Question: >
<URL>
i meet this char['s'] today, and it really confuse me..
when i write it to some pages, it expand into a really long thing..
like:

and I xxd it, result as below:
'''
<PHONE>: e0b8 aae0 b987 e0b9 87e0 b987 e0b9 87e0 ................
<PHONE>: b987 e0b9 87e0 b987 e0b9 87e0 b987 e0b9 ................
<PHONE>: 87e0 b987 e0b9 87e0 b987 e0b9 87e0 b987 ................
<PHONE>: e0b9 87e0 b987 e0b9 87e0 b987 e0b9 87e0 ................
<PHONE>: b987 e0b9 87e0 b987 e0b9 87e0 b987 e0b9 ................
<PHONE>: 87e0 b987 e0b9 87e0 b987 e0b9 87e0 b987 ................
<PHONE>: e0b9 87e0 b987 e0b9 87e0 b987 e0b9 87e0 ................
<PHONE>: b987 e0b9 87e0 b987 e0b9 87e0 b987 e0b9 ................
<PHONE>: 87e0 b987 e0b9 87e0 b987 e0b9 87e0 b987 ................
<PHONE>: e0b9 87e0 b987 e0b9 87e0 b987 e0b9 87e0 ................
00000a0: b987 0a ...
'''
so, can anybody tell me what it is?
and how to display it as it should be in web pages?
thx in advanced!
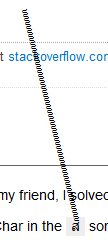
Answer: with a great help of my friend, I solved this problem.
there are two Thai Char in the 's' some unicode magic or something..
<URL>
and
<URL>
and, if there is any display problem with it. check your 'font-family' rule.
some fonts can not render it as wished.
so, choose the right font :)